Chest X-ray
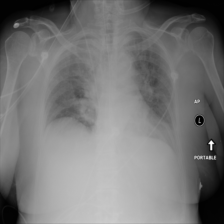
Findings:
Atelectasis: negative
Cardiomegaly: negative
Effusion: negative
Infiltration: positive
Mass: negative
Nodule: negative
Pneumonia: negative
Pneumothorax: negative
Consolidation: negative
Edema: negative
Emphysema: negative
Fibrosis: negative
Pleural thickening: negative
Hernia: negative